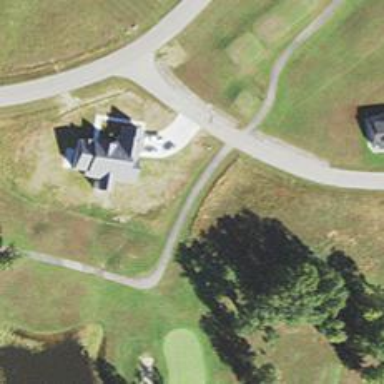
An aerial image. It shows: Path used for both walking and golf.